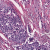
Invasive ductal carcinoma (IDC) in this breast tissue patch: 1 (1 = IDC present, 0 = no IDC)